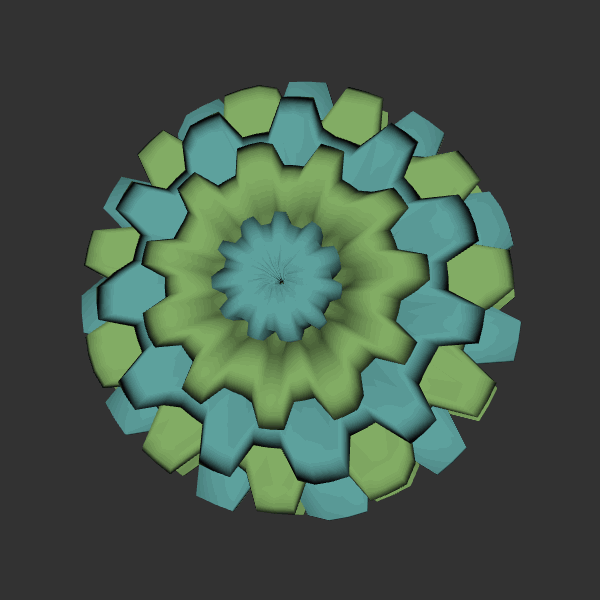
Background: dark